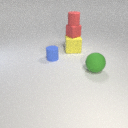
small red rubber cube below small red rubber cylinder